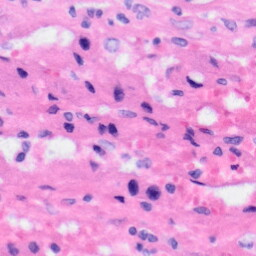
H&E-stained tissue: Liver